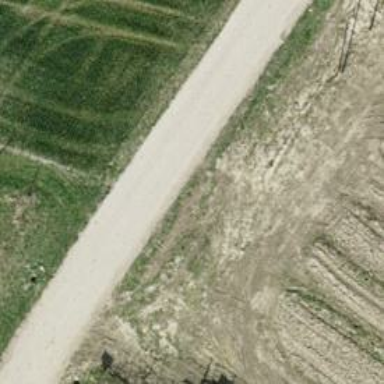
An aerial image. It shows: Unclassified road.